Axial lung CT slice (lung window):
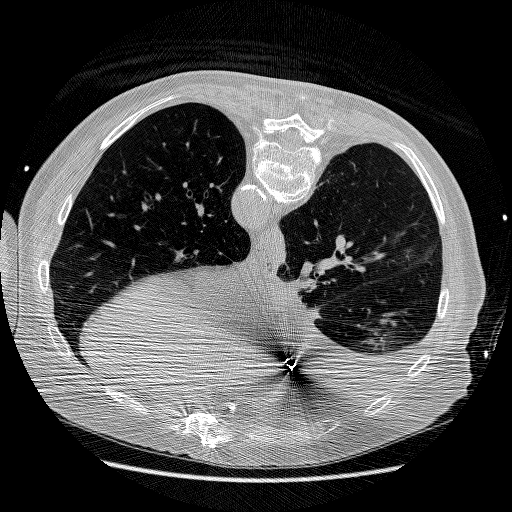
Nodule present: no